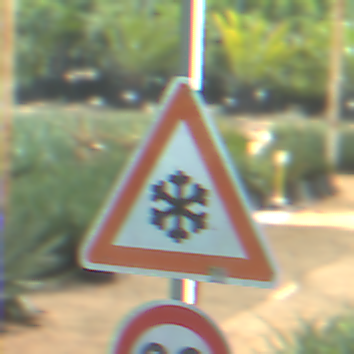
Verkehrszeichen: SchneeOderEisglaette
Zusatzzeichen unten: Geschwindigkeit30
Umgebung: Roofed, Special
Tageszeit: MorningAfternoon
Wetter: PartlyCloudy
Licht: Natural
Jahreszeit: NotSpecified
Kontrast: MediumContrast